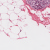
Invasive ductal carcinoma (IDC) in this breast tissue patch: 0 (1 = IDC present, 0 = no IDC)